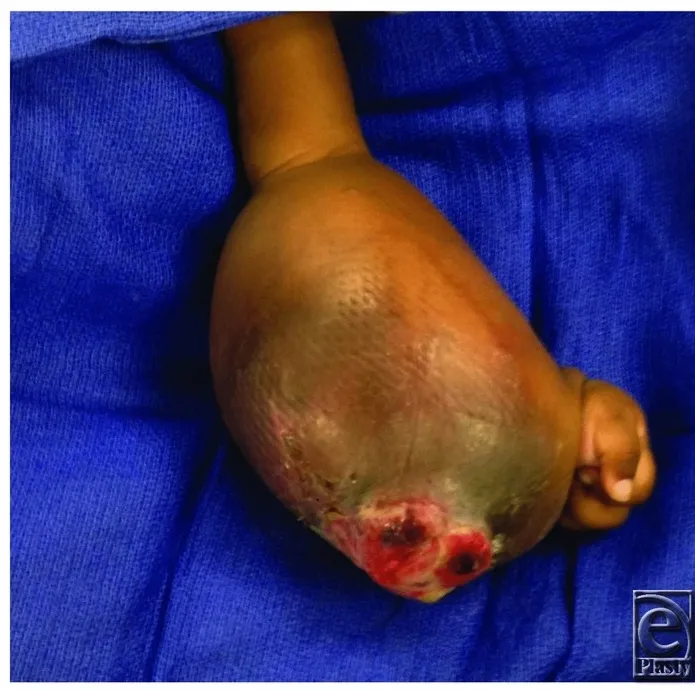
Ulceration present on volar left forearm infantile fibrosarcoma.
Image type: medical_photograph (other_medical_photograph)